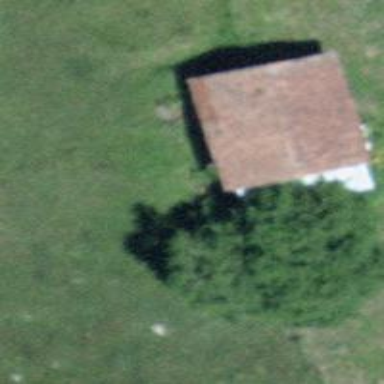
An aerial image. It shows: Rural barn.